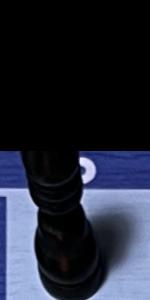
Label: Bishop_Black